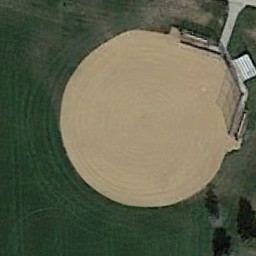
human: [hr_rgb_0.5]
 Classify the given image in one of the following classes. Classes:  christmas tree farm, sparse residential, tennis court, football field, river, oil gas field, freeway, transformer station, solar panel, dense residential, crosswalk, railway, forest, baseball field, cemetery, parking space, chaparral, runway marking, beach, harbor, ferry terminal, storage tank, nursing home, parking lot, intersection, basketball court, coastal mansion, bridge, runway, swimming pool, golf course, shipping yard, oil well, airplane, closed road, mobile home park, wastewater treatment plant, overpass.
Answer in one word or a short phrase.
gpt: baseball field